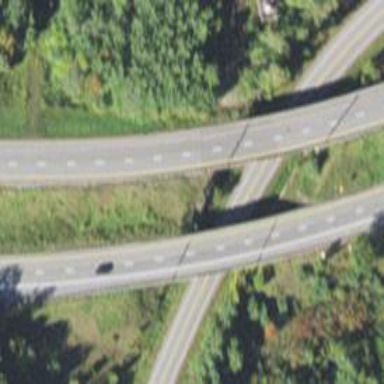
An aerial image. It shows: Viaduct bridge over motorway with asphalt surface.